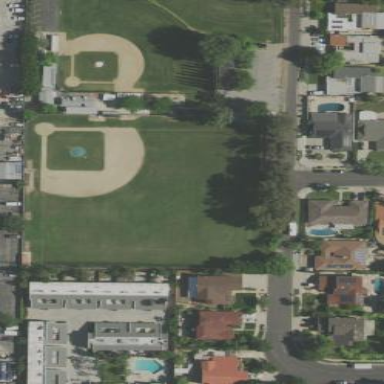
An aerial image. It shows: Baseball pitch for leisure land.